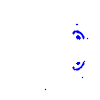
Particle: pion